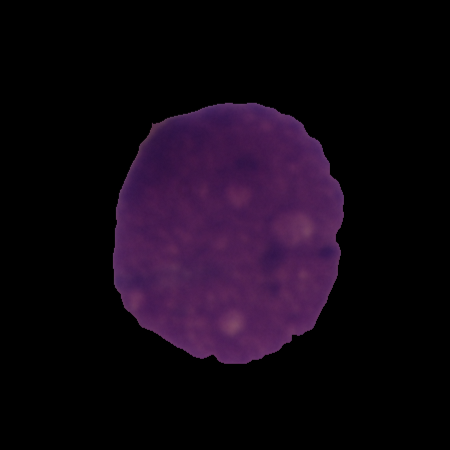
Label: cancer